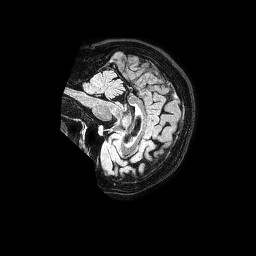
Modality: FLAIR
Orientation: sagittal
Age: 60
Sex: female
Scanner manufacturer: philips
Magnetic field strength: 1.5 T
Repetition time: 4.8 s
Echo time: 0.3 s